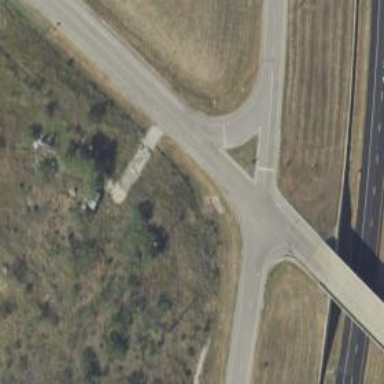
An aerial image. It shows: Tertiary_link road with asphalt surface.